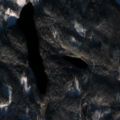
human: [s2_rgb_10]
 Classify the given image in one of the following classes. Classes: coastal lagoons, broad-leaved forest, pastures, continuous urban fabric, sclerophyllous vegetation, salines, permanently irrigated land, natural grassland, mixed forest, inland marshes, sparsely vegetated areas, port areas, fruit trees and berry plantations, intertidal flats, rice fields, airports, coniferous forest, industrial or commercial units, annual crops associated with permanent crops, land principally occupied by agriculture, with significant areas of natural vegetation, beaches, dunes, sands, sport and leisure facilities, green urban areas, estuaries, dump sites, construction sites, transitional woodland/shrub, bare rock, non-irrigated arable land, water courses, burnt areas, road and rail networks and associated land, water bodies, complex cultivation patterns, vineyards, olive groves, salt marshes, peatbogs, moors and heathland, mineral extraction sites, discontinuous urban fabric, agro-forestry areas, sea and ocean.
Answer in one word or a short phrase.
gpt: land principally occupied by agriculture, with significant areas of natural vegetation, coniferous forest, mixed forest